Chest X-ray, AP view. Patient: 39 years old, sex F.
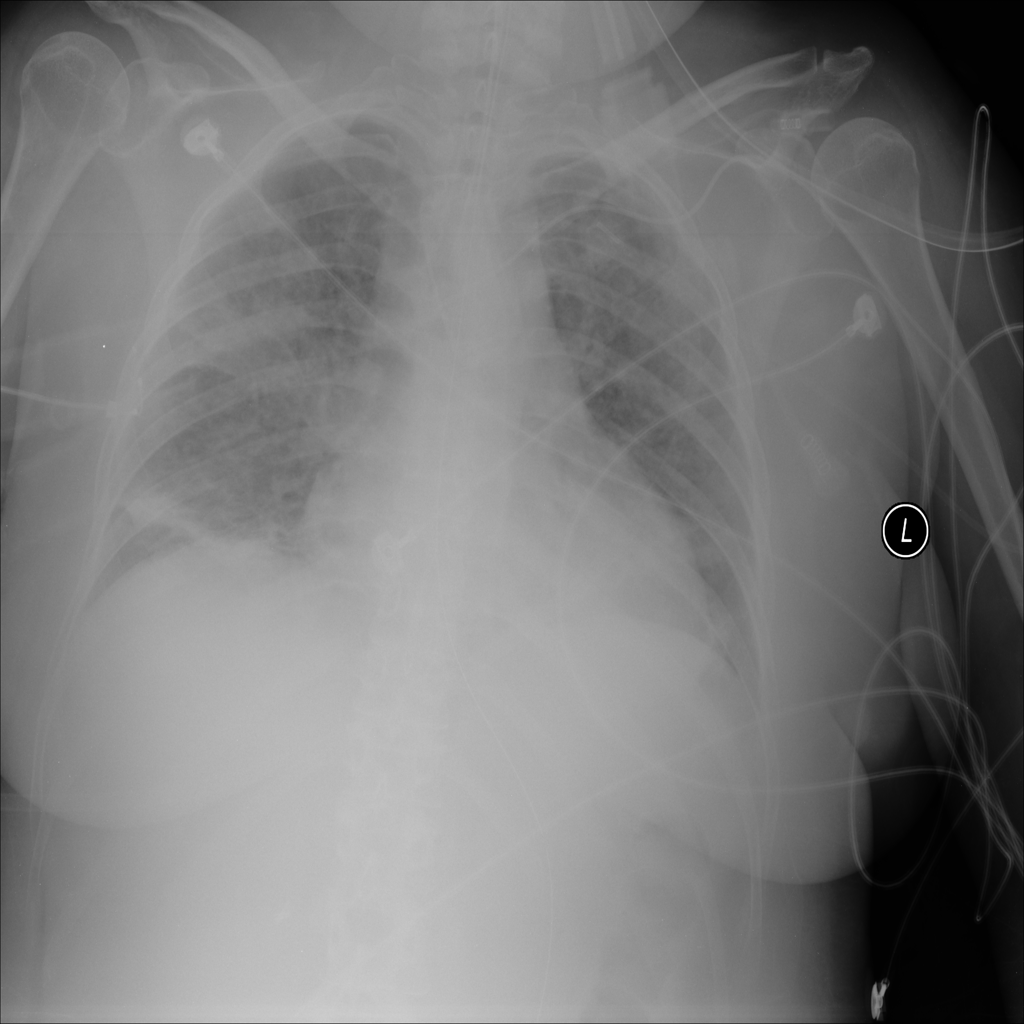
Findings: Effusion, Infiltration